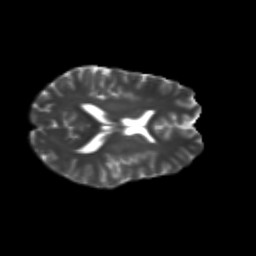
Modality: T2w
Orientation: axial
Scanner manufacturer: siemens
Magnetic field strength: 3 T
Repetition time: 9.2 s
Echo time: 0.084 s